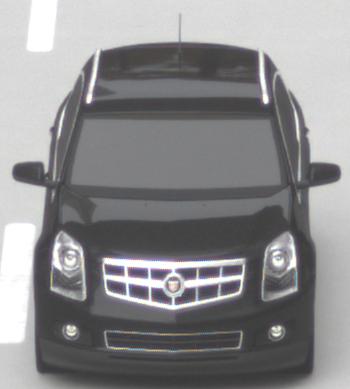
Make: Cadillac
Model: SRX 3.0 V6
Detailed model: SRX (II)
Model produced from: 2010/12
Model produced until: 2012/01
Doors: 5
Color: black
Road condition: dry road
Daytime: midday
Contrast: low contrast